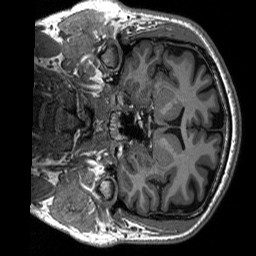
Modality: T1w
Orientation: coronal
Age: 27
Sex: male
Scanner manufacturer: siemens
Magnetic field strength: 3 T
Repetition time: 2.3 s
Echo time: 0.00197 s